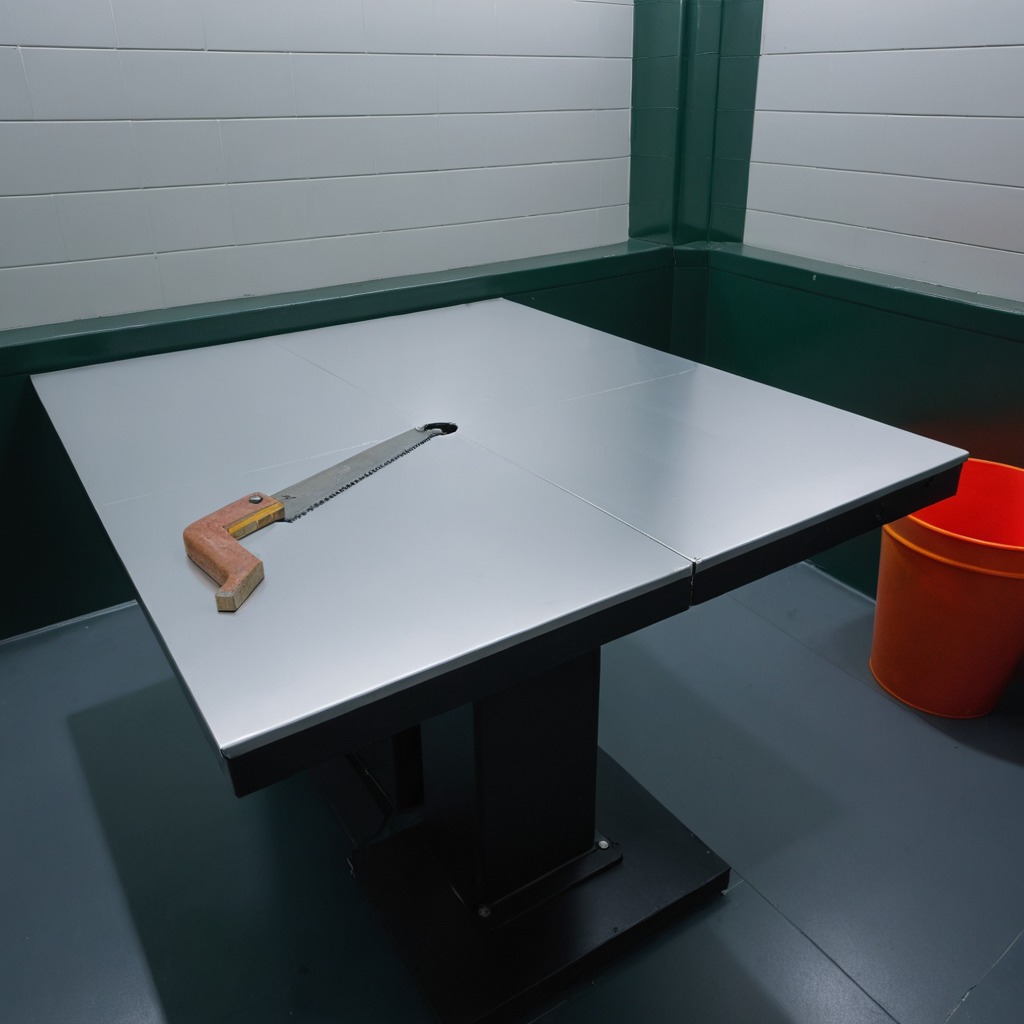
A handheld metal saw is lying on a clean empty table in a railway signal maintenance room.